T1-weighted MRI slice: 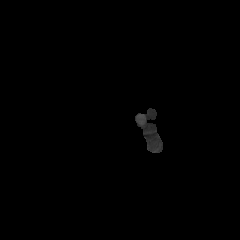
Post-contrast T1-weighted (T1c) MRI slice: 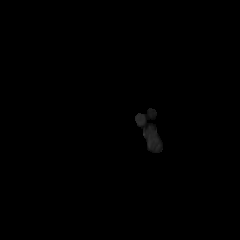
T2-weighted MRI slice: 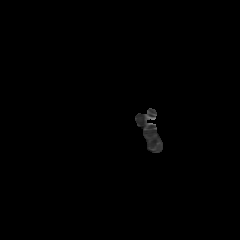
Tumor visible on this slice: no